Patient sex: M
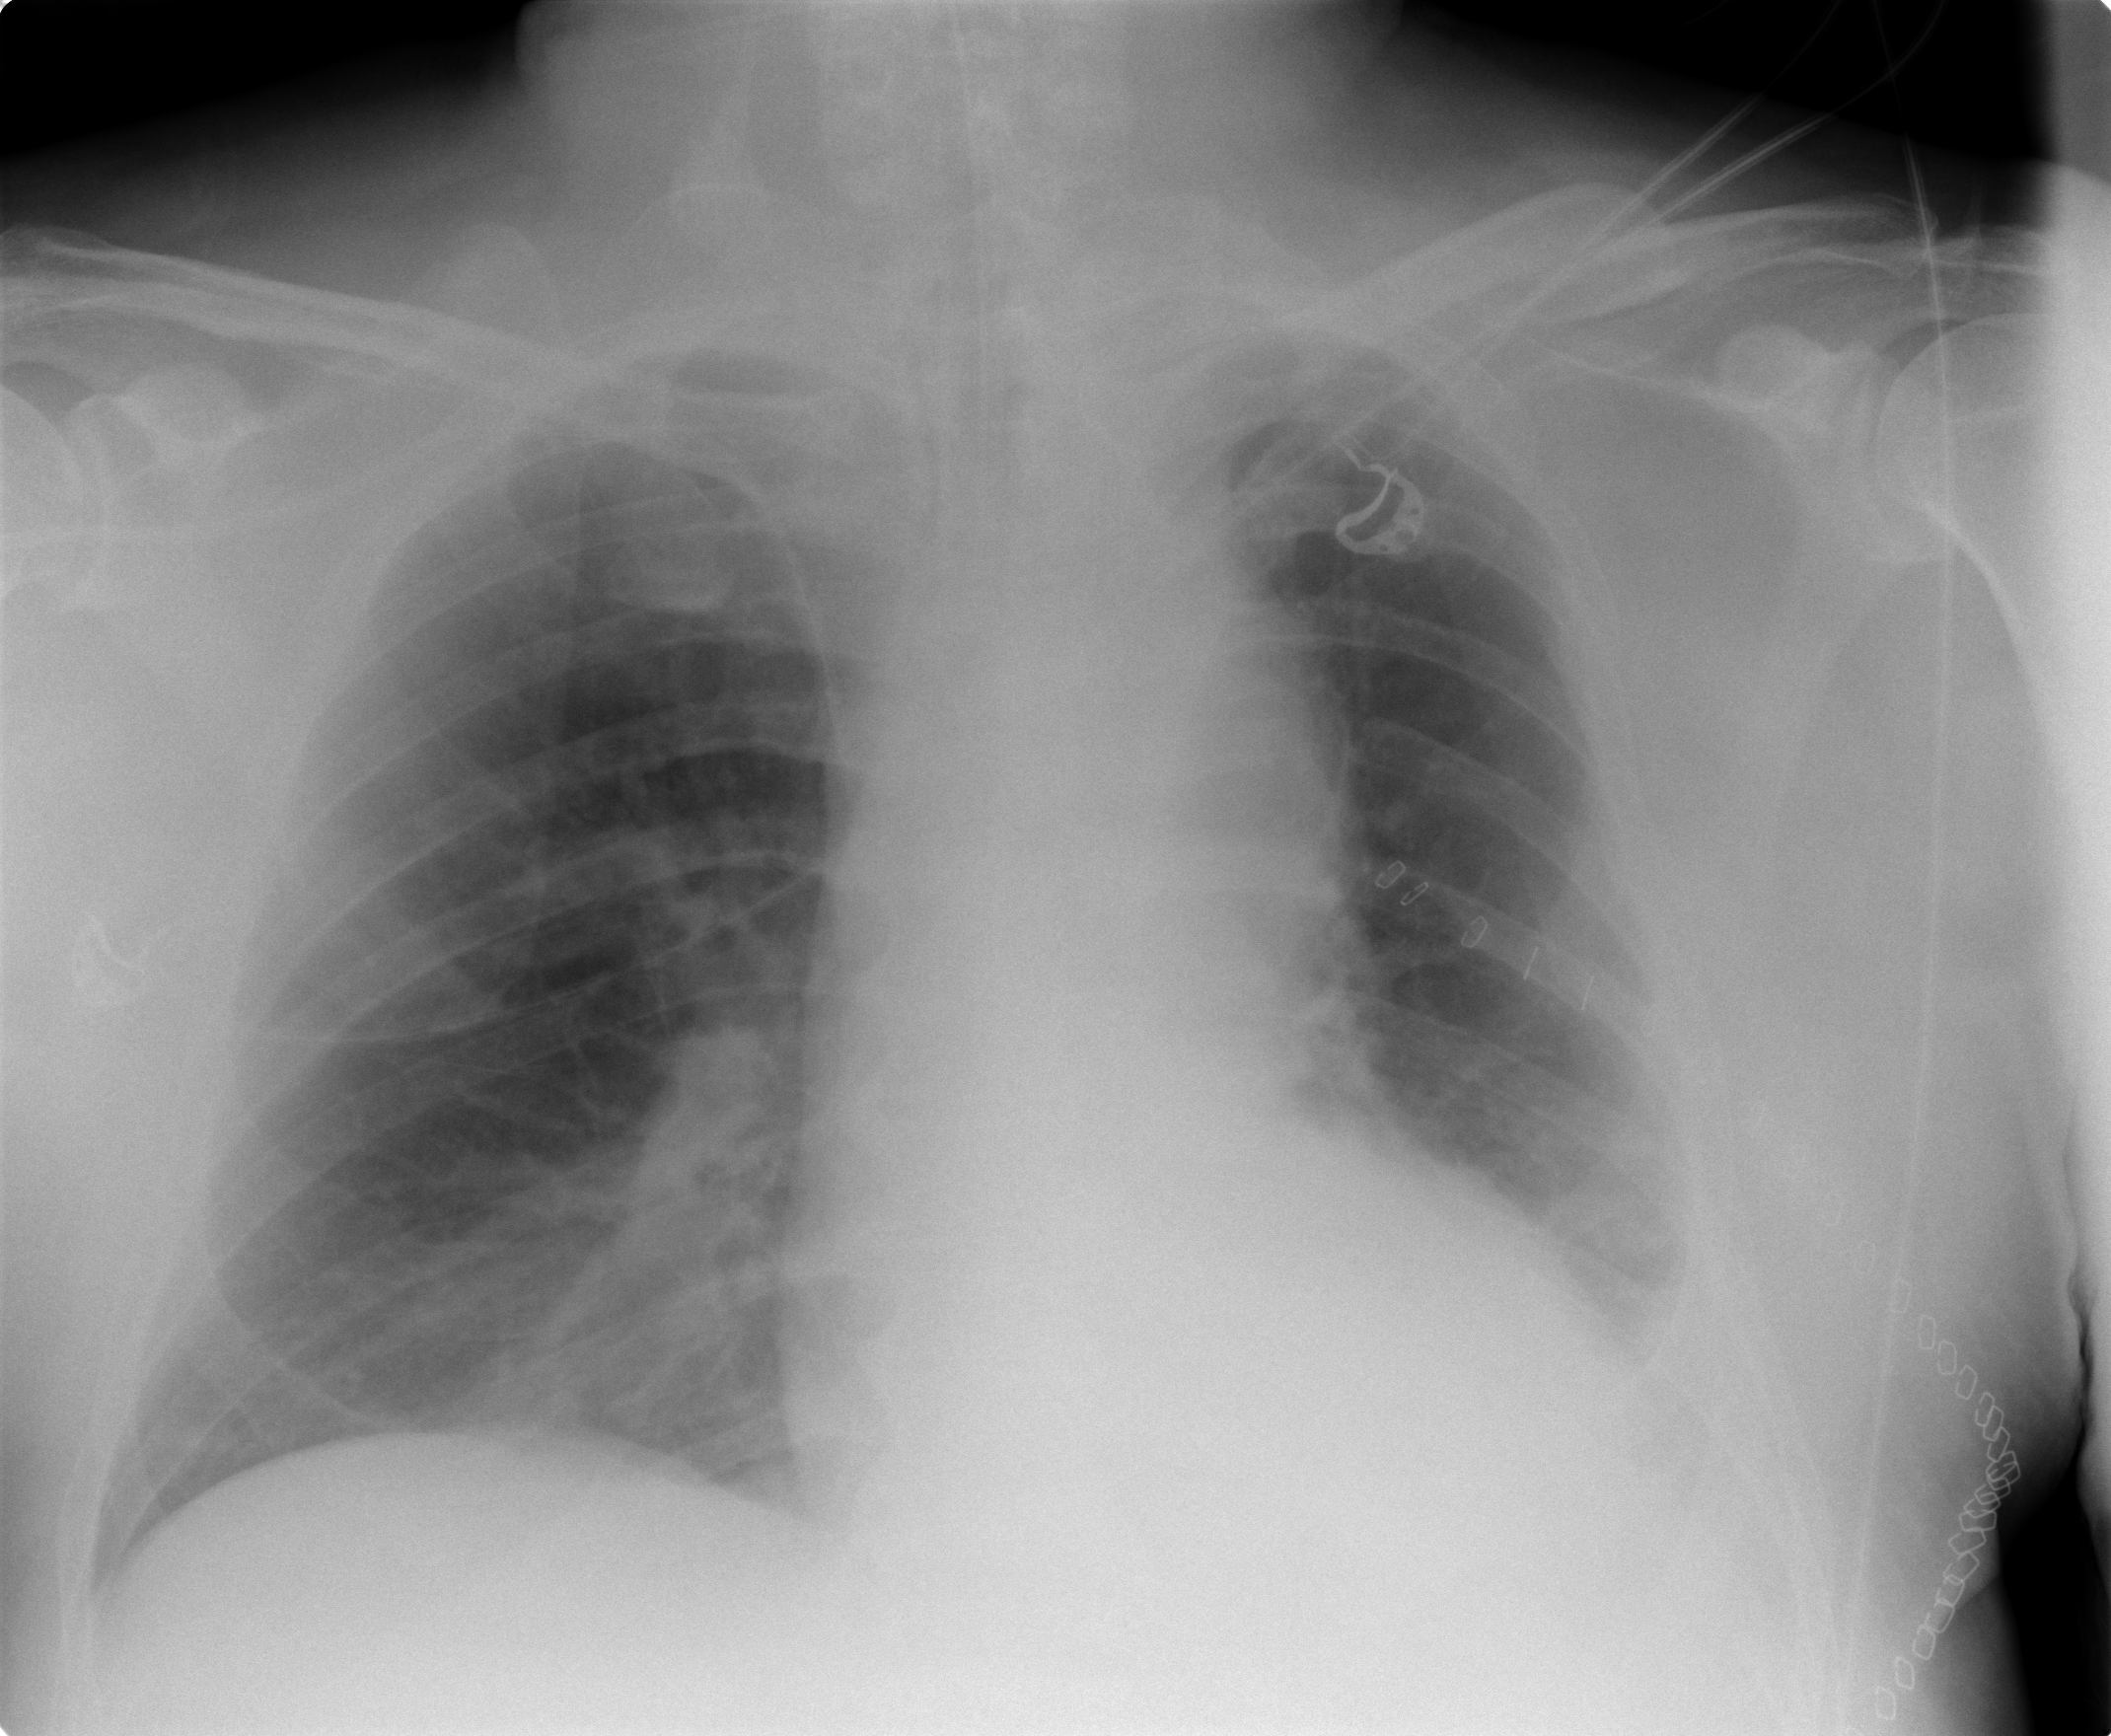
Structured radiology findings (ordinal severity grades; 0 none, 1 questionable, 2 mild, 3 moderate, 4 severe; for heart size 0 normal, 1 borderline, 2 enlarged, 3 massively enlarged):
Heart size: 2
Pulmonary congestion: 0
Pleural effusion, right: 0
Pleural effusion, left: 2
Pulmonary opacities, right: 2
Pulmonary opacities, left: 0
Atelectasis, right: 2
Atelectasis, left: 2